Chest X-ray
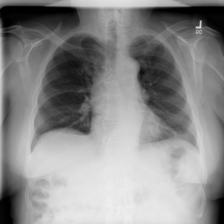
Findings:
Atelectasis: negative
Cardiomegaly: negative
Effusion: negative
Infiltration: negative
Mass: negative
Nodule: negative
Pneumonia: negative
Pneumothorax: negative
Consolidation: negative
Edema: negative
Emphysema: negative
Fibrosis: negative
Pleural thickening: negative
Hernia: negative